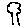
Label: tree